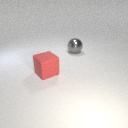
large red rubber cube to the left of large gray metal sphere